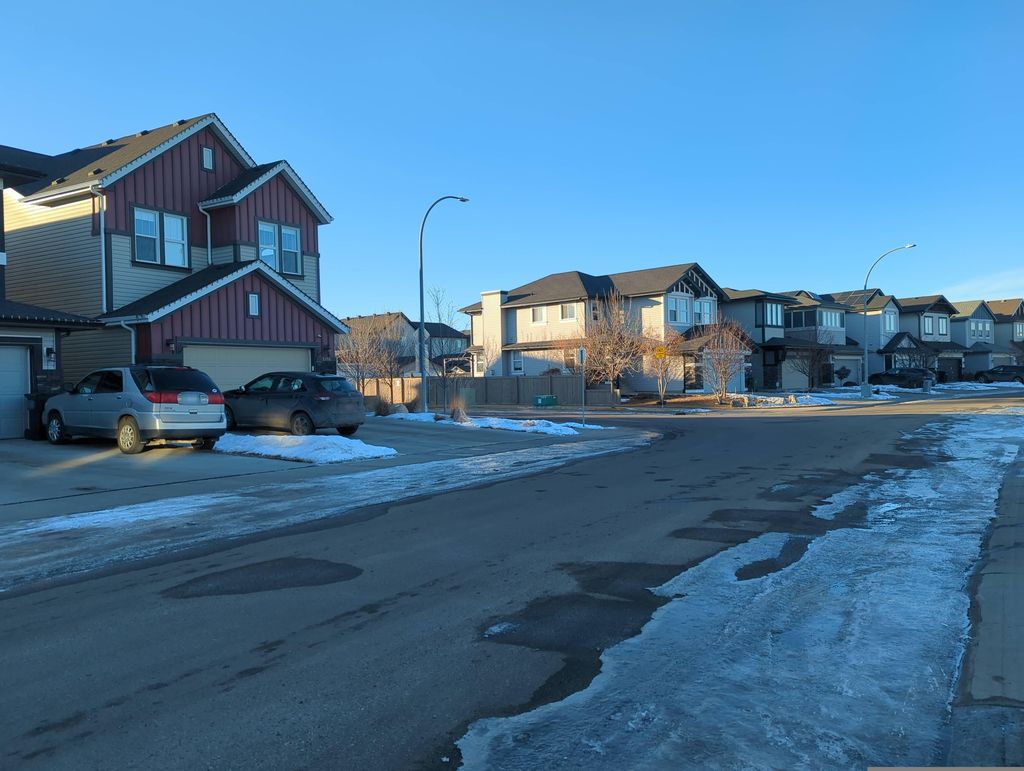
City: edmonton